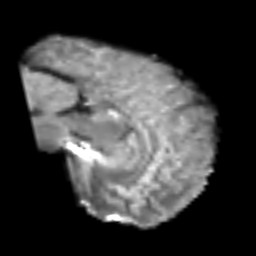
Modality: T2w
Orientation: sagittal
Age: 50
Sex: male
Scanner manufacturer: siemens
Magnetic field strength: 3 T
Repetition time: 6.1 s
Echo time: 0.101 s